Field crop: maize
Growth stage: 2
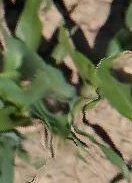
Species: maize